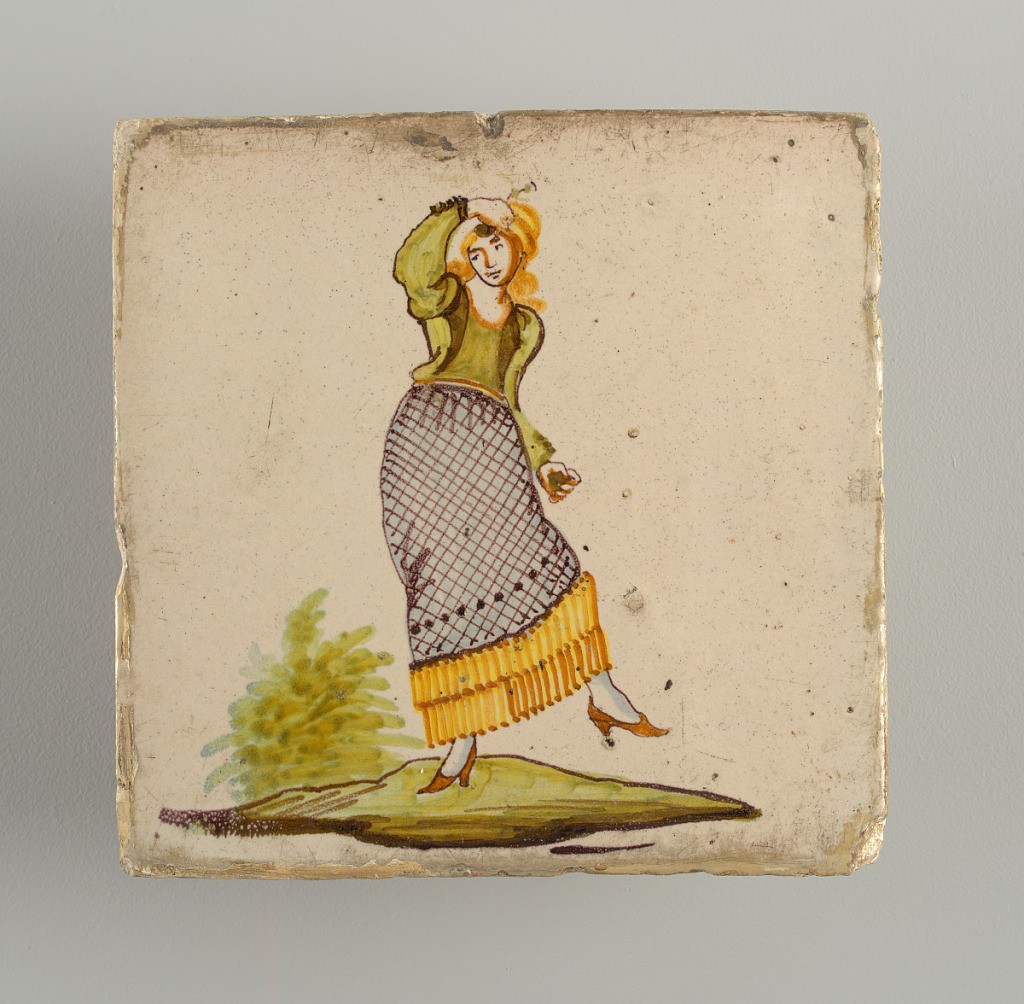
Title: Tile
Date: late 18th–early 19th century
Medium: Glazed earthenware (high fired decoration)
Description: Dancing woman, dressed in green and manganese diaper patterned skirt with two yellow ruffles at bottom.